Field crop: maize
Growth stage: 1
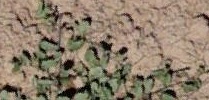
Species: convolvulus